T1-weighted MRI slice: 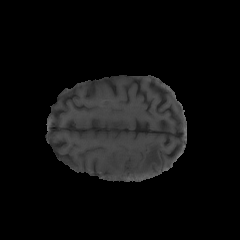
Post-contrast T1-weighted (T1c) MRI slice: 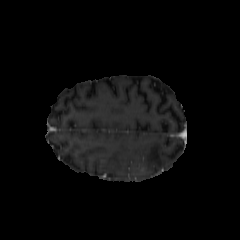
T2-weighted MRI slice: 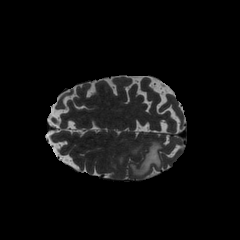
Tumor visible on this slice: yes